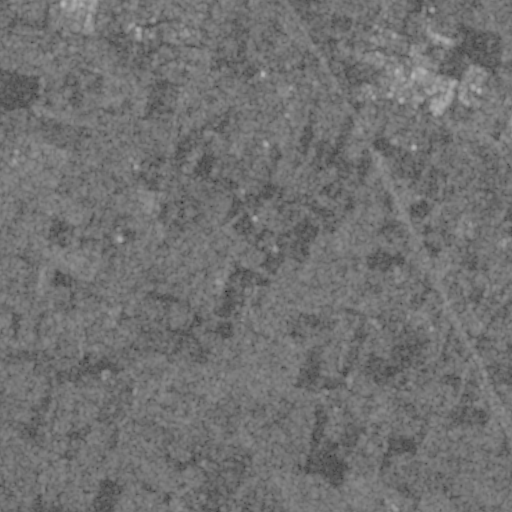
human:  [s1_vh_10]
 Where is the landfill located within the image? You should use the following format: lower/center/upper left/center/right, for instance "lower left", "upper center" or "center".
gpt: The landfill is located in the upper center of the image.
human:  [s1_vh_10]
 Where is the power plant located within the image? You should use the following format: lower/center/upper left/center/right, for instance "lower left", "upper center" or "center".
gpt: The power plant is located in the upper left of the image.
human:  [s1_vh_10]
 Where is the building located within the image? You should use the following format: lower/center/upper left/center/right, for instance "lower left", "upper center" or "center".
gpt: There is no building in the image.

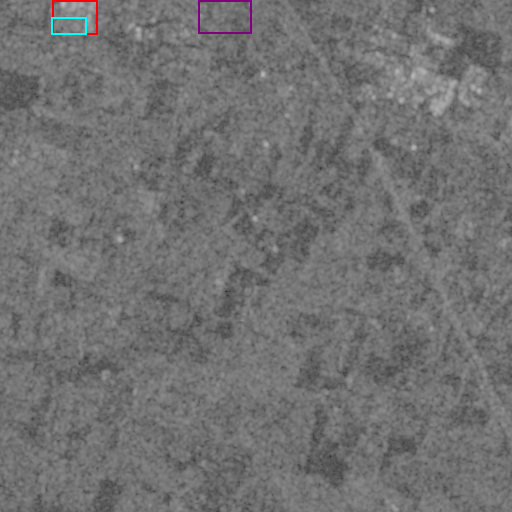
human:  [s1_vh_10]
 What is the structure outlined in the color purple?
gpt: The structure outlined in purple is a landfill.
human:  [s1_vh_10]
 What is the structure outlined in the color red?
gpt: The structure outlined in red is a power plant.
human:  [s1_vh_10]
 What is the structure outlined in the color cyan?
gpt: The structure outlined in cyan is a power substation.
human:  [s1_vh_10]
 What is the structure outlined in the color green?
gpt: There is no green outline.